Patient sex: M
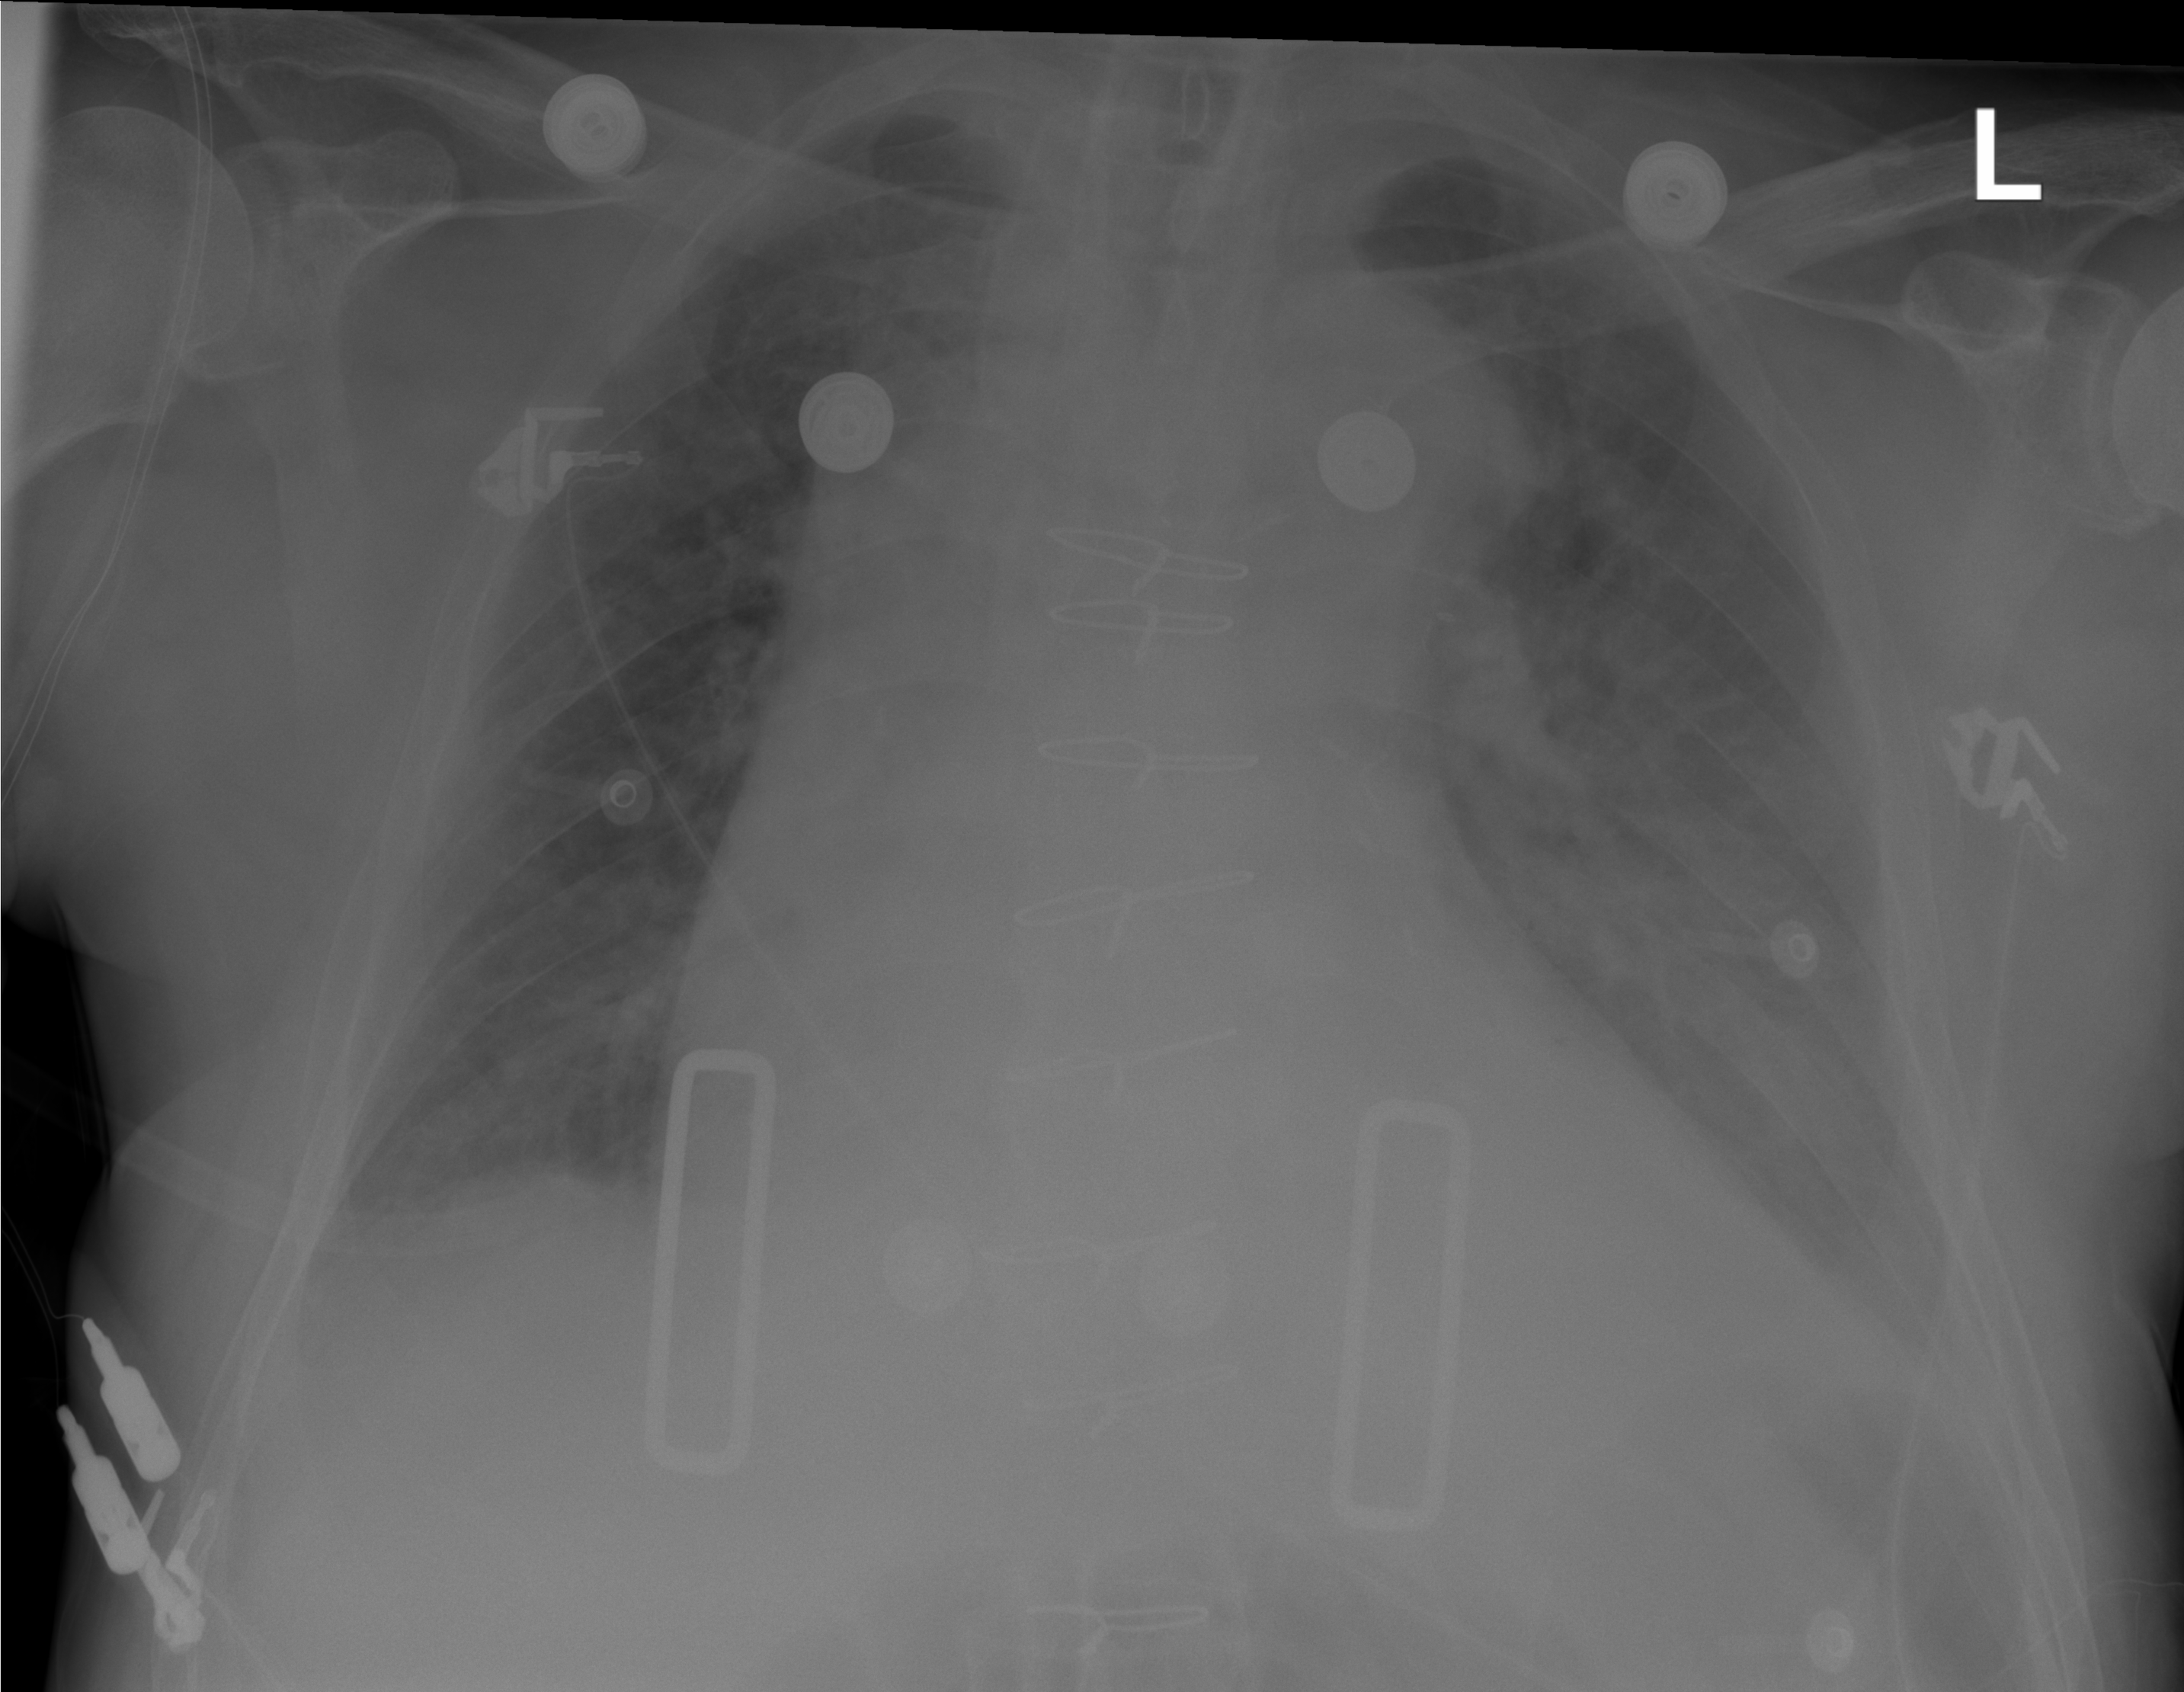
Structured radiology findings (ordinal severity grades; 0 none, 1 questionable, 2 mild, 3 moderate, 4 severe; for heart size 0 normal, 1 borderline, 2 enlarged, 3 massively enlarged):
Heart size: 3
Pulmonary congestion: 2
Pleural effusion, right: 2
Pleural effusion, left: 2
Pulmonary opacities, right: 0
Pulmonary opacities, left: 2
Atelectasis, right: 0
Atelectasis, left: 2